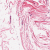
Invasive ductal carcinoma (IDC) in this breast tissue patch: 0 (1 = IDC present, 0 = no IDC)